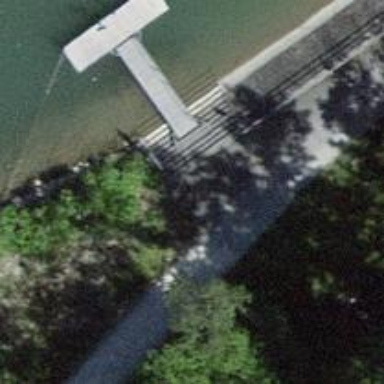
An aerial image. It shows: Man-made pier.